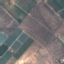
Land use / land cover class: PermanentCrop